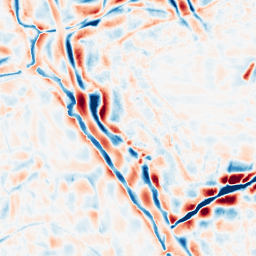
Category: wavelet
Decomposition family: wavelet_biorthogonal
Decomposition parameters: wavelet: bior5.5
level: 4
Upsampling method: bilinear
Upsampling parameters: scale: 2
Upsampling scale: 2